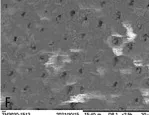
Case report. (G) First molar cement.
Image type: pathology (immunostaining)